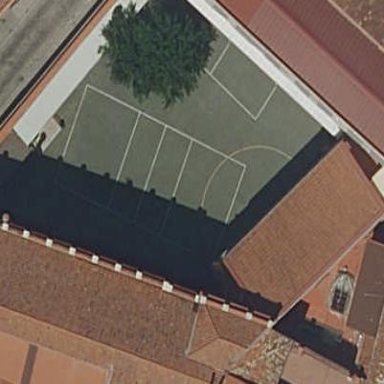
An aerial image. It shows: School.